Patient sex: M
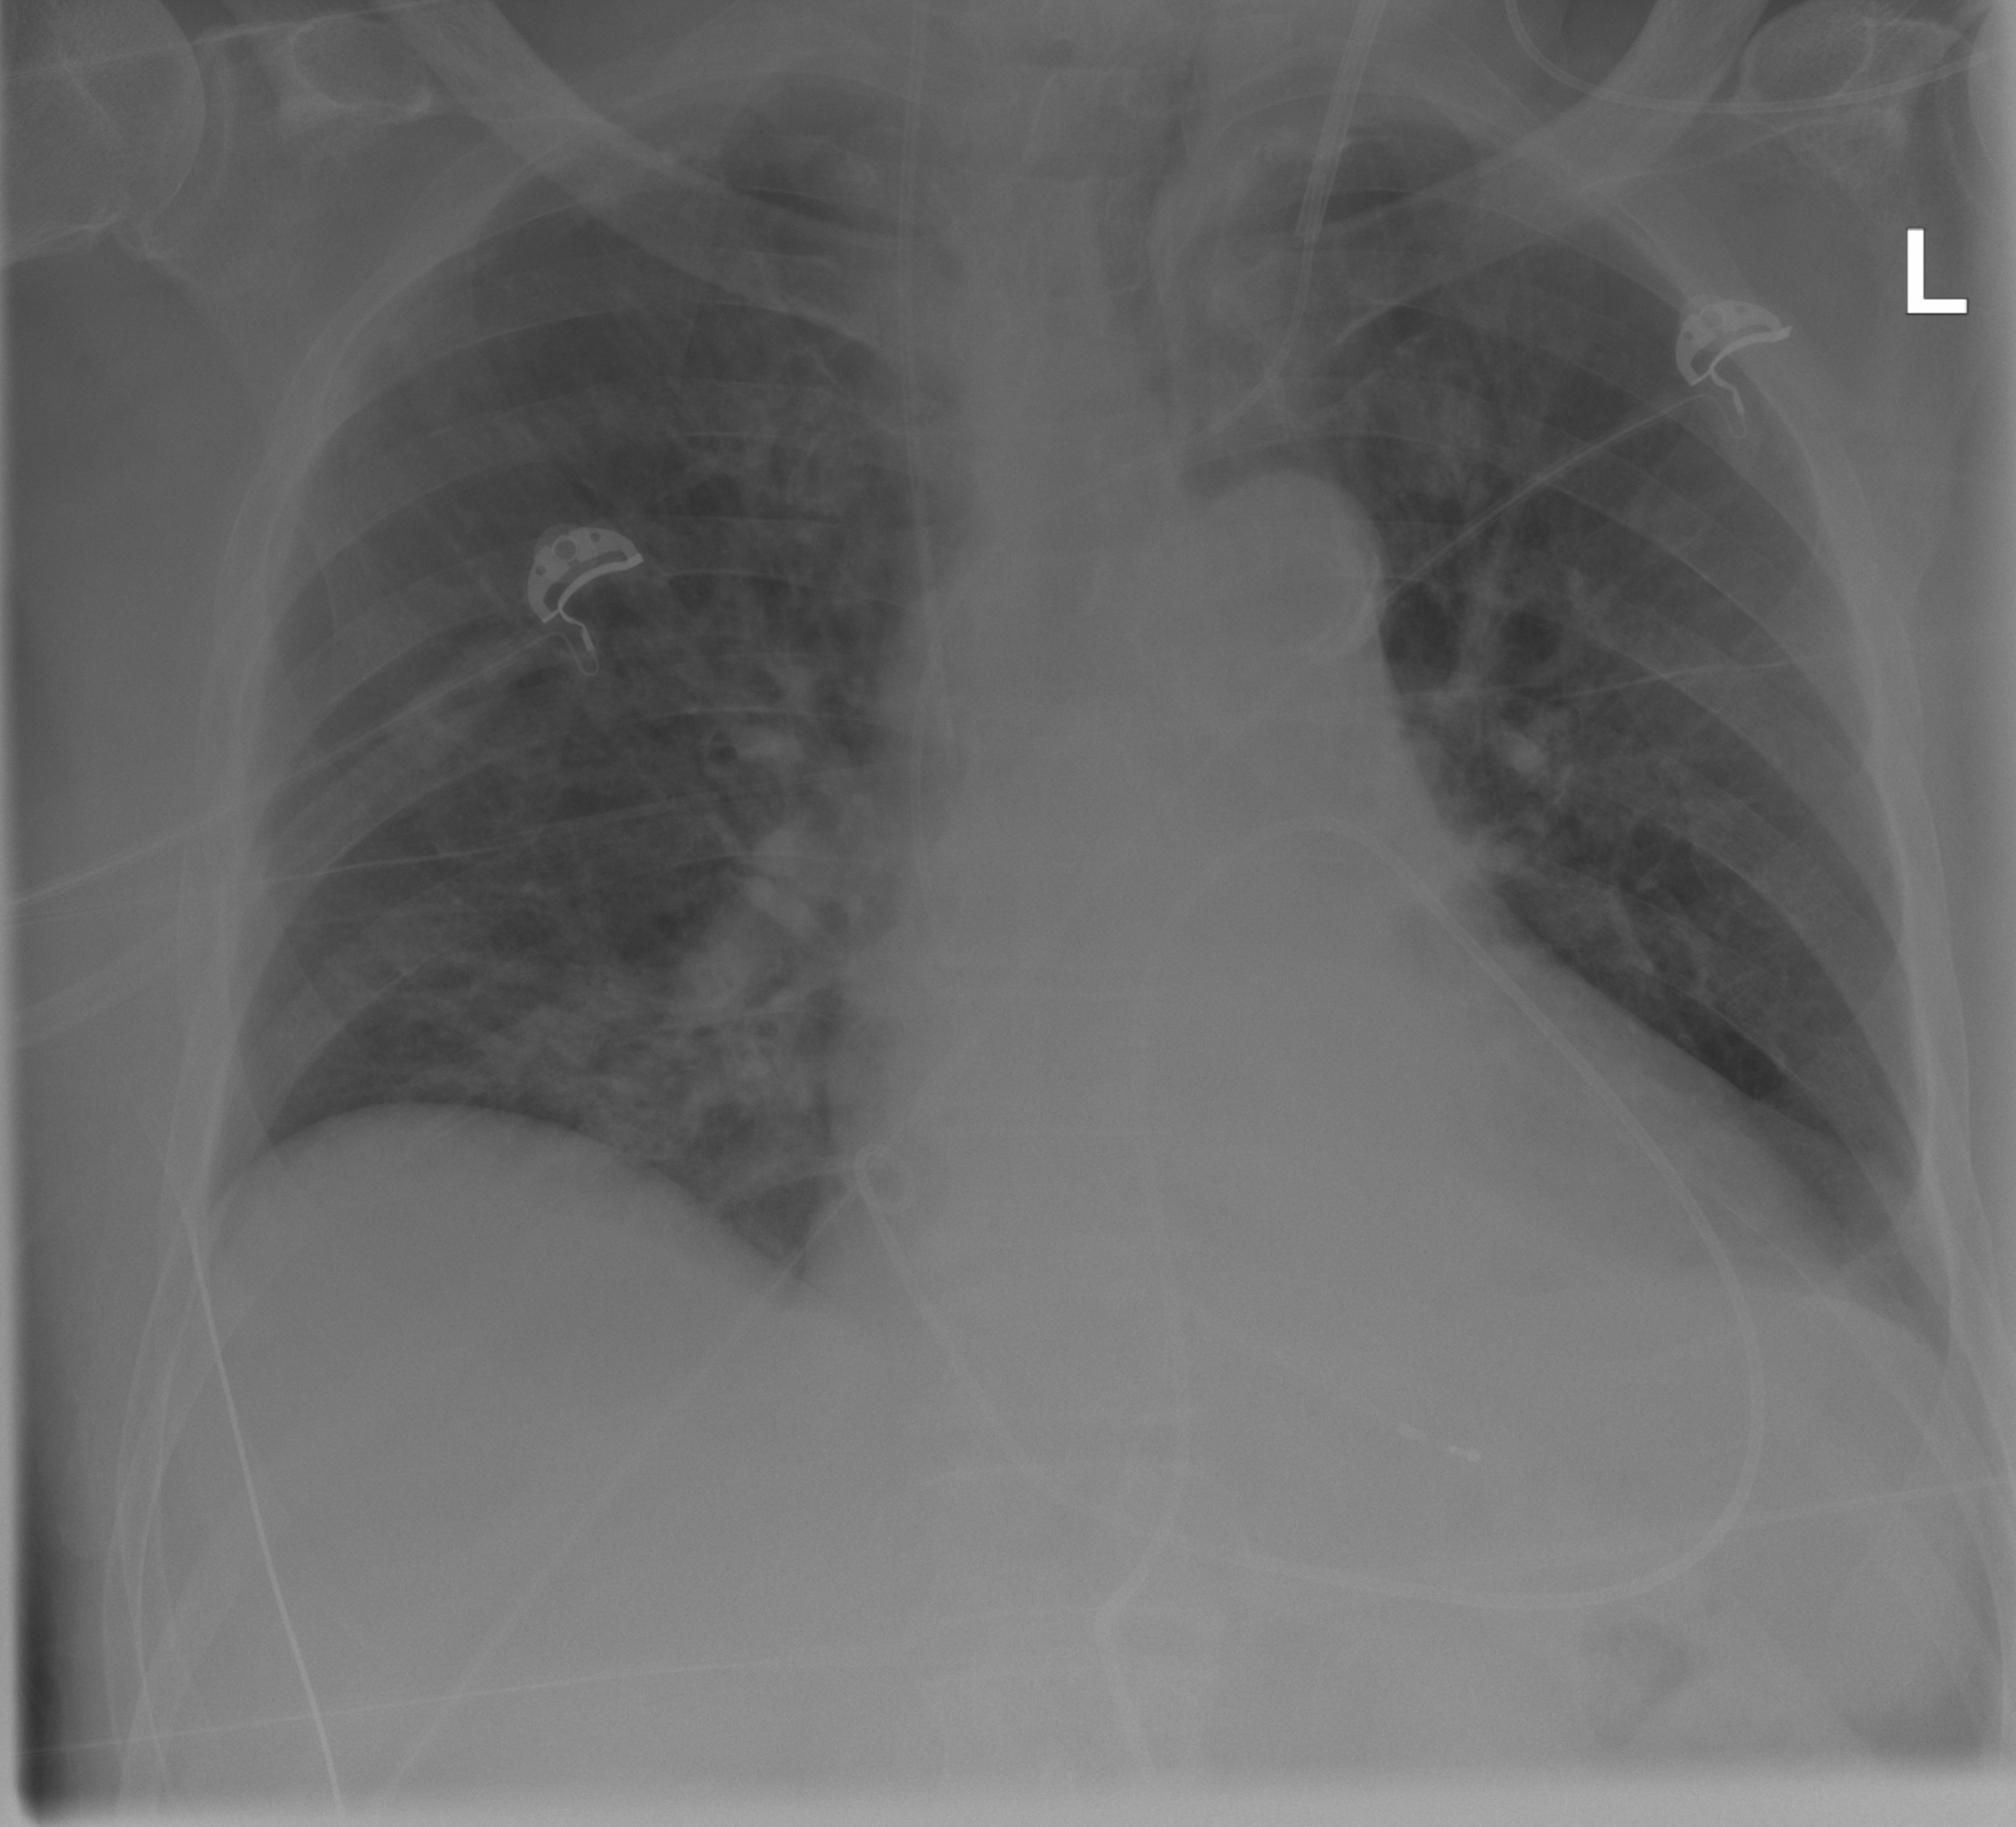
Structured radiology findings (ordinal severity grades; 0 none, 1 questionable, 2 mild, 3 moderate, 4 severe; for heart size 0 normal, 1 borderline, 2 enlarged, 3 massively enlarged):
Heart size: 2
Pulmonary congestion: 1
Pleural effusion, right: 0
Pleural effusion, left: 0
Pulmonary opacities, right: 0
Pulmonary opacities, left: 0
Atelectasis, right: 2
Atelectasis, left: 0